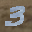
Label: 3